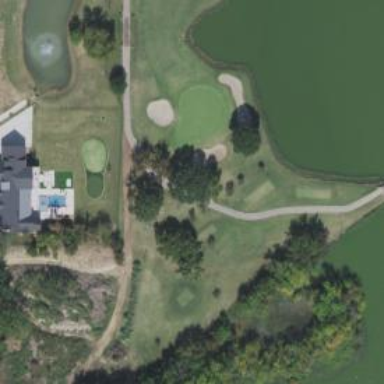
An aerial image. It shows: View of golf hole.